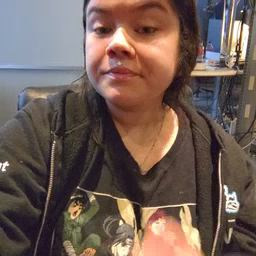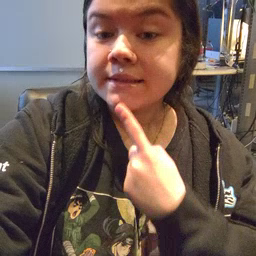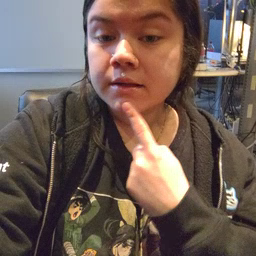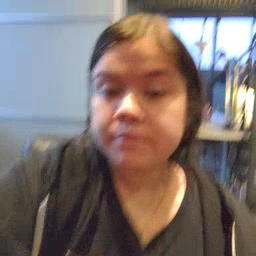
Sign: say